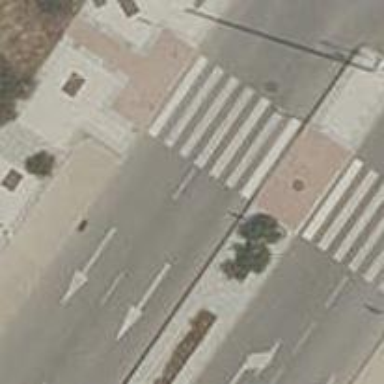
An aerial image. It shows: Uncontrolled zebra crossing on the road.